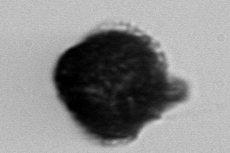
Label: Gonyaulax